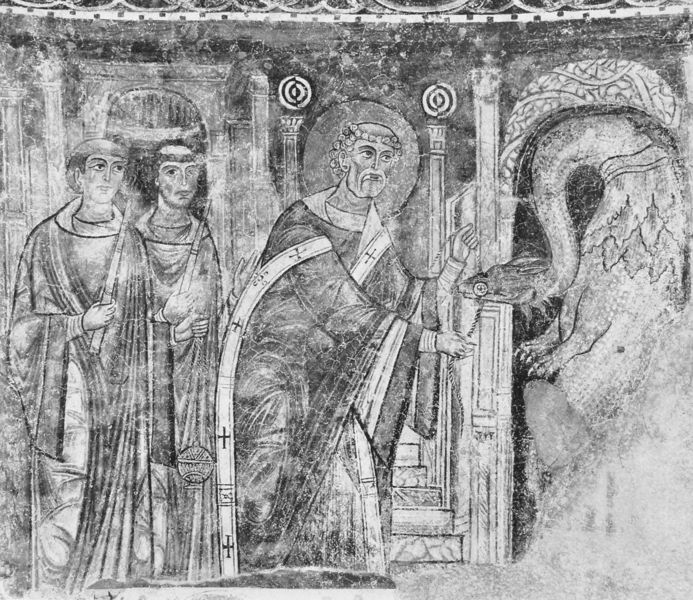
Titel: San Silvestro in Tivoli
Standort: Tivoli (EU - I - Latium)
Schlagwörter: drachentöter